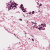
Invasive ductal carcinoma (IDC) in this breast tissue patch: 0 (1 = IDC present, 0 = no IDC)